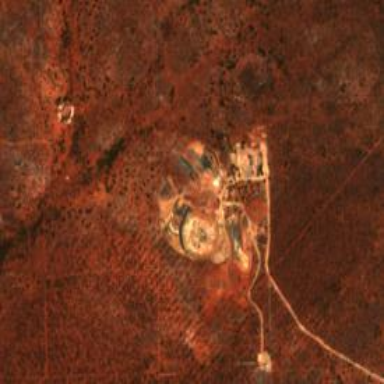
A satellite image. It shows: Industrial area used for mining.